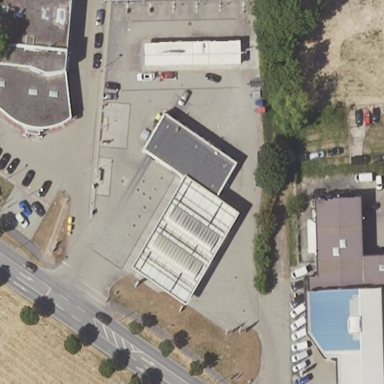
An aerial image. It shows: View of roof of building.